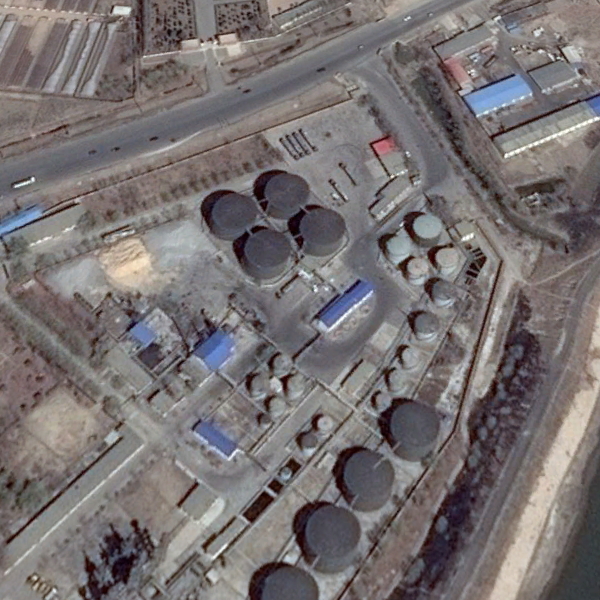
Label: StorageTanks